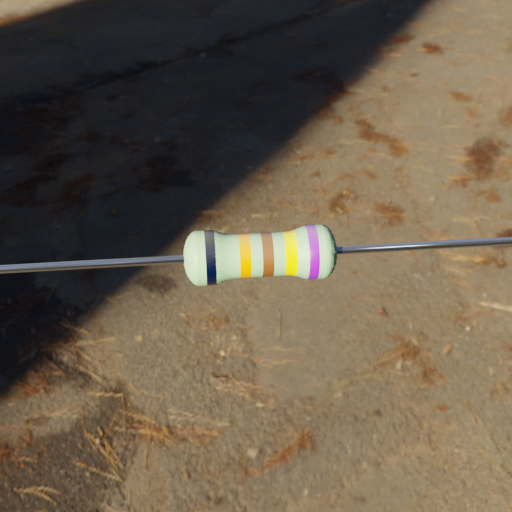
Resistor colour bands (in order): black, orange, brown, yellow, violet